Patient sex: M
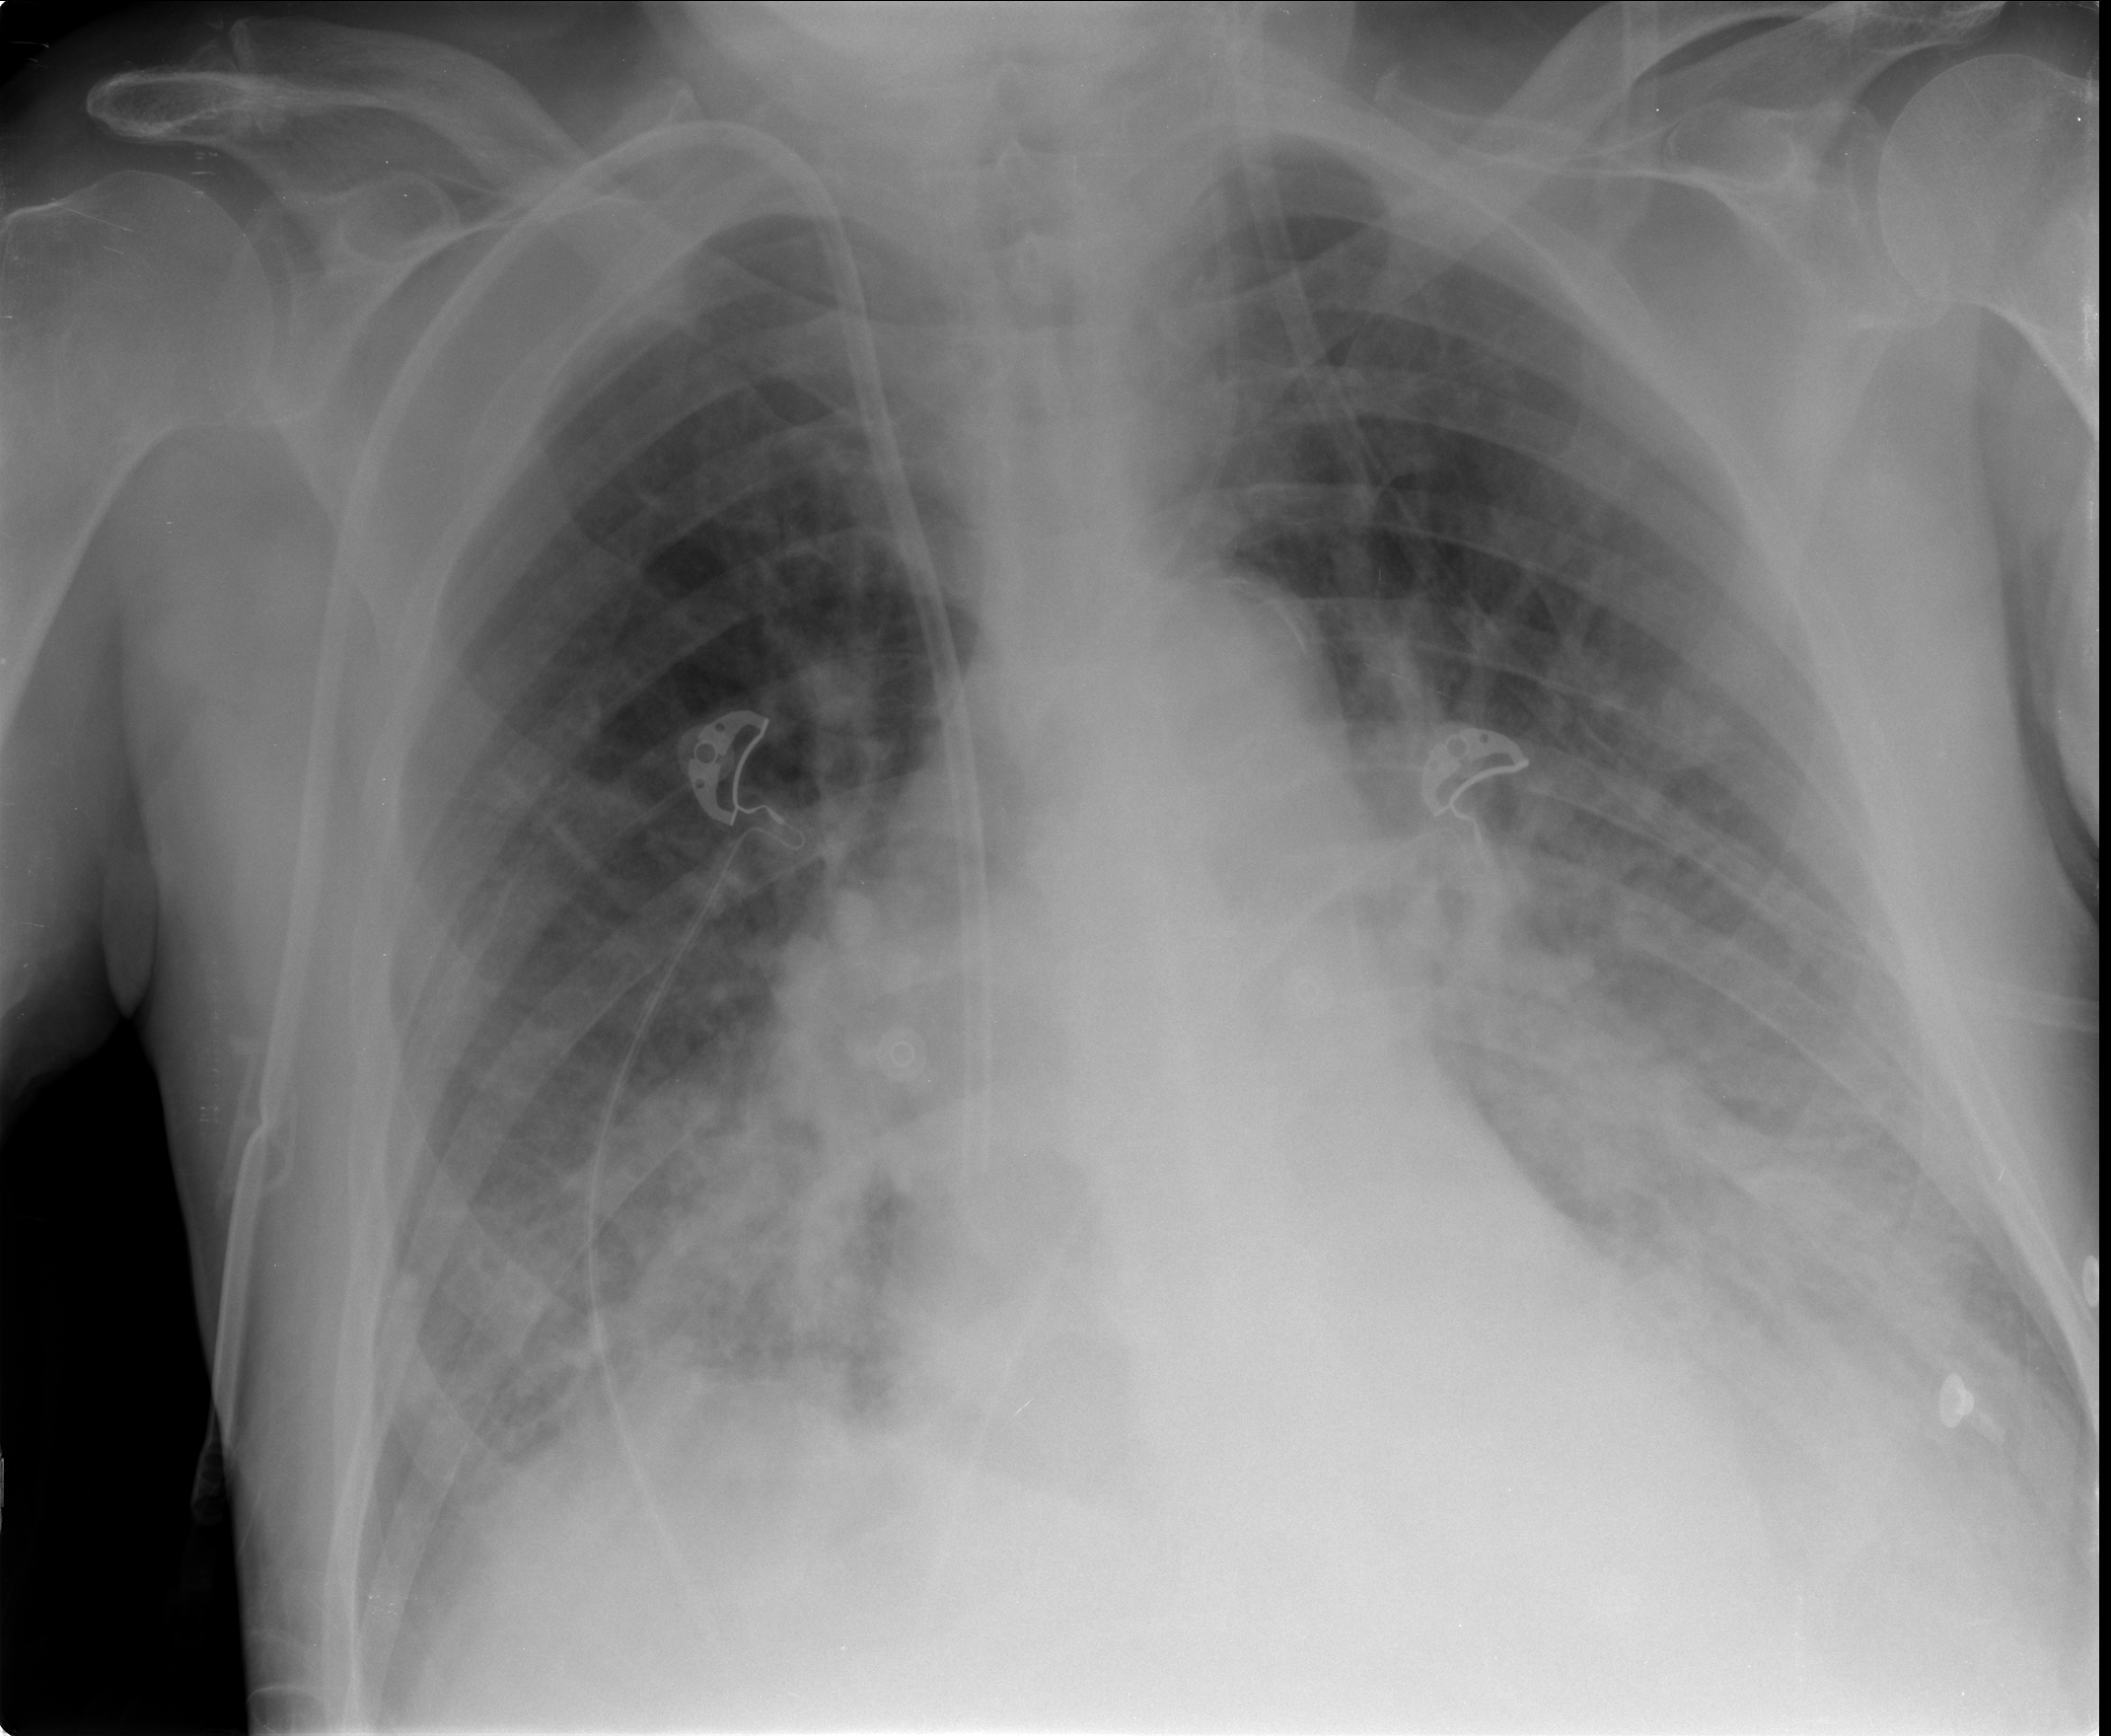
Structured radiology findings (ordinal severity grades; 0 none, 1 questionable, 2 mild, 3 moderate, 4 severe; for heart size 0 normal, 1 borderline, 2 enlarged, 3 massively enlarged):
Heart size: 0
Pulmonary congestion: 3
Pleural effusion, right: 2
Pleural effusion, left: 2
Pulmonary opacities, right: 2
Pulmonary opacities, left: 2
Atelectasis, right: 2
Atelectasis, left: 2